Question: in the link is my previous question and codes about igraph in R
<URL>
My question now is why the arrow head in the example are small while mine are big like this:

How can I reshape the arrow to look like the answer on my previous question. I am using a mac.
Can you also help me create a legend based on the colour of the circle. Thank you.
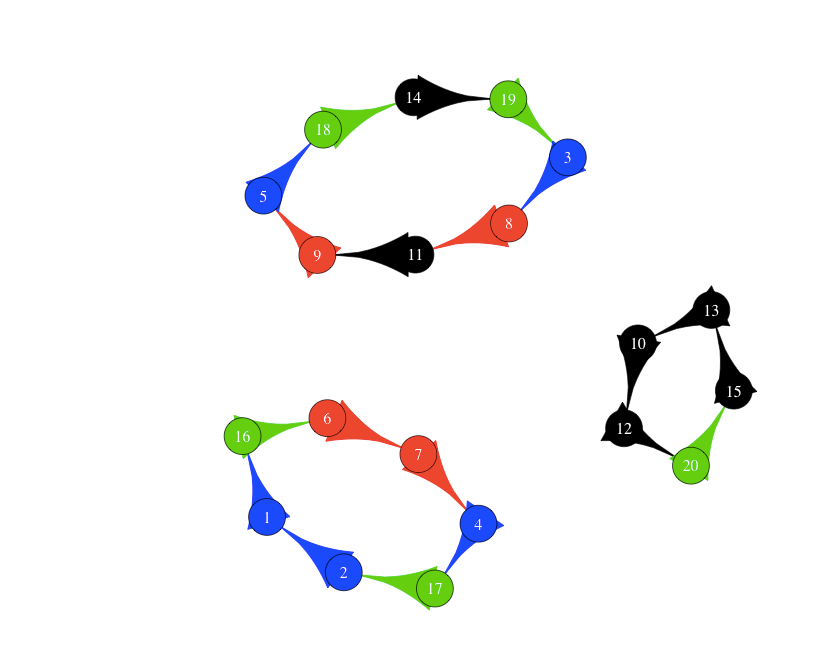
Answer: Use appropriate values for 'edge.arrow.size'. For me '1' works, but you may have to reduce it to '0.5' or less.
'''
with(message,
plot(graph.data.frame(message),
vertex.color = sender_country,
vertex.label.color = "white",
edge.color = sender_country,
edge.arrow.width = 1,
edge.arrow.size = 1)
)
'''
To add a legend just use 'legend' and fill in the appropriate colors and labels. e.g.
'''
legend('topright', legend = levels(message$sender_country), col = palette()[1:5], pch=16)
'''